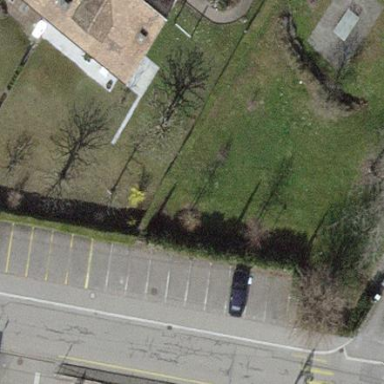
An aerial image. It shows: Street side parking area.